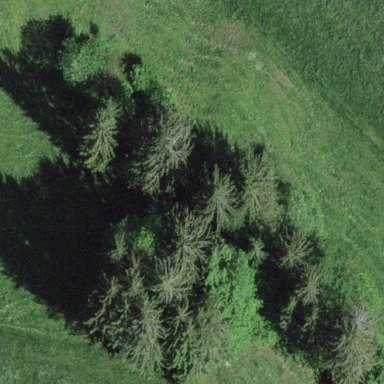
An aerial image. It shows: Deciduous broadleaved woodland.